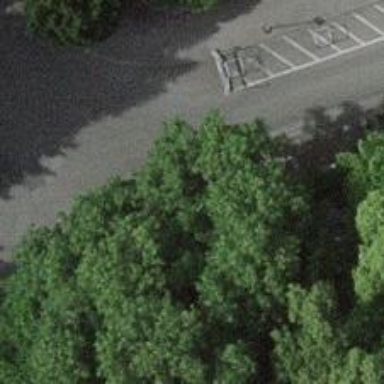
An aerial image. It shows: Sidewalk.